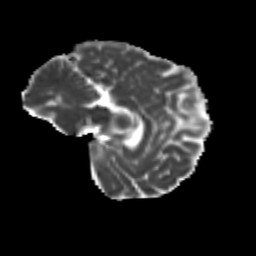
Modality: MD
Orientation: sagittal
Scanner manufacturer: siemens
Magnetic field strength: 3 T
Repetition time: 9.2 s
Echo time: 0.084 s